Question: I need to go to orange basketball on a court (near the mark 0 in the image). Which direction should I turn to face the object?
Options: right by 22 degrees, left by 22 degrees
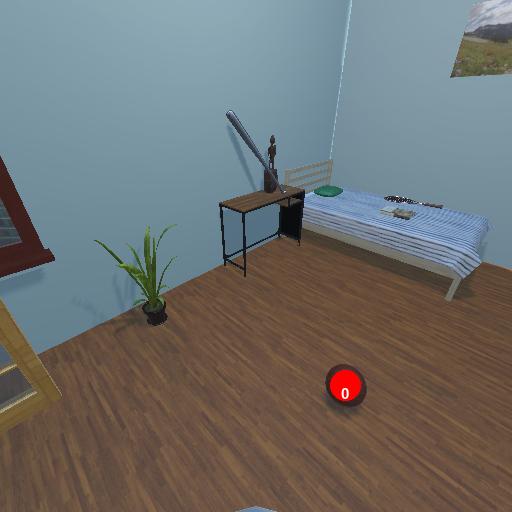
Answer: right by 22 degrees